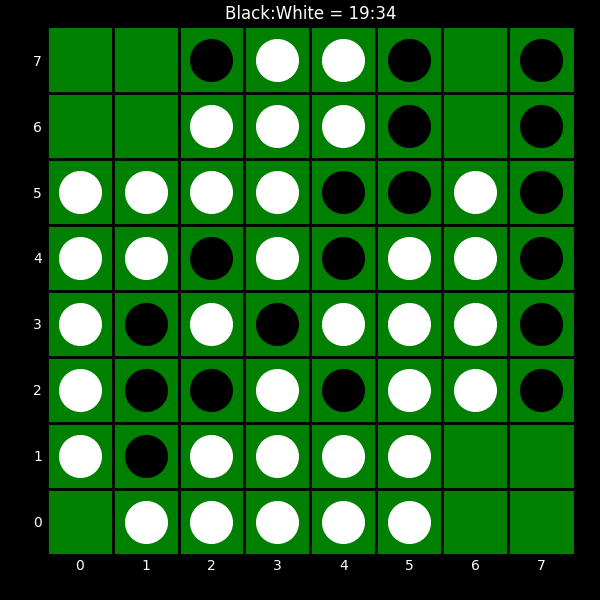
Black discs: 19
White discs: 34